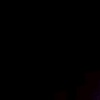
Label: space